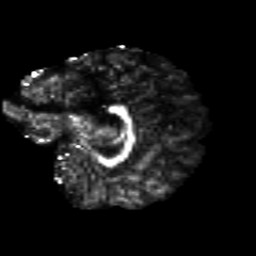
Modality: FA
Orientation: sagittal
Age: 20
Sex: female
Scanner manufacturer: siemens
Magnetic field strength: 3 T
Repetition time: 8.8 s
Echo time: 0.085 s